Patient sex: M
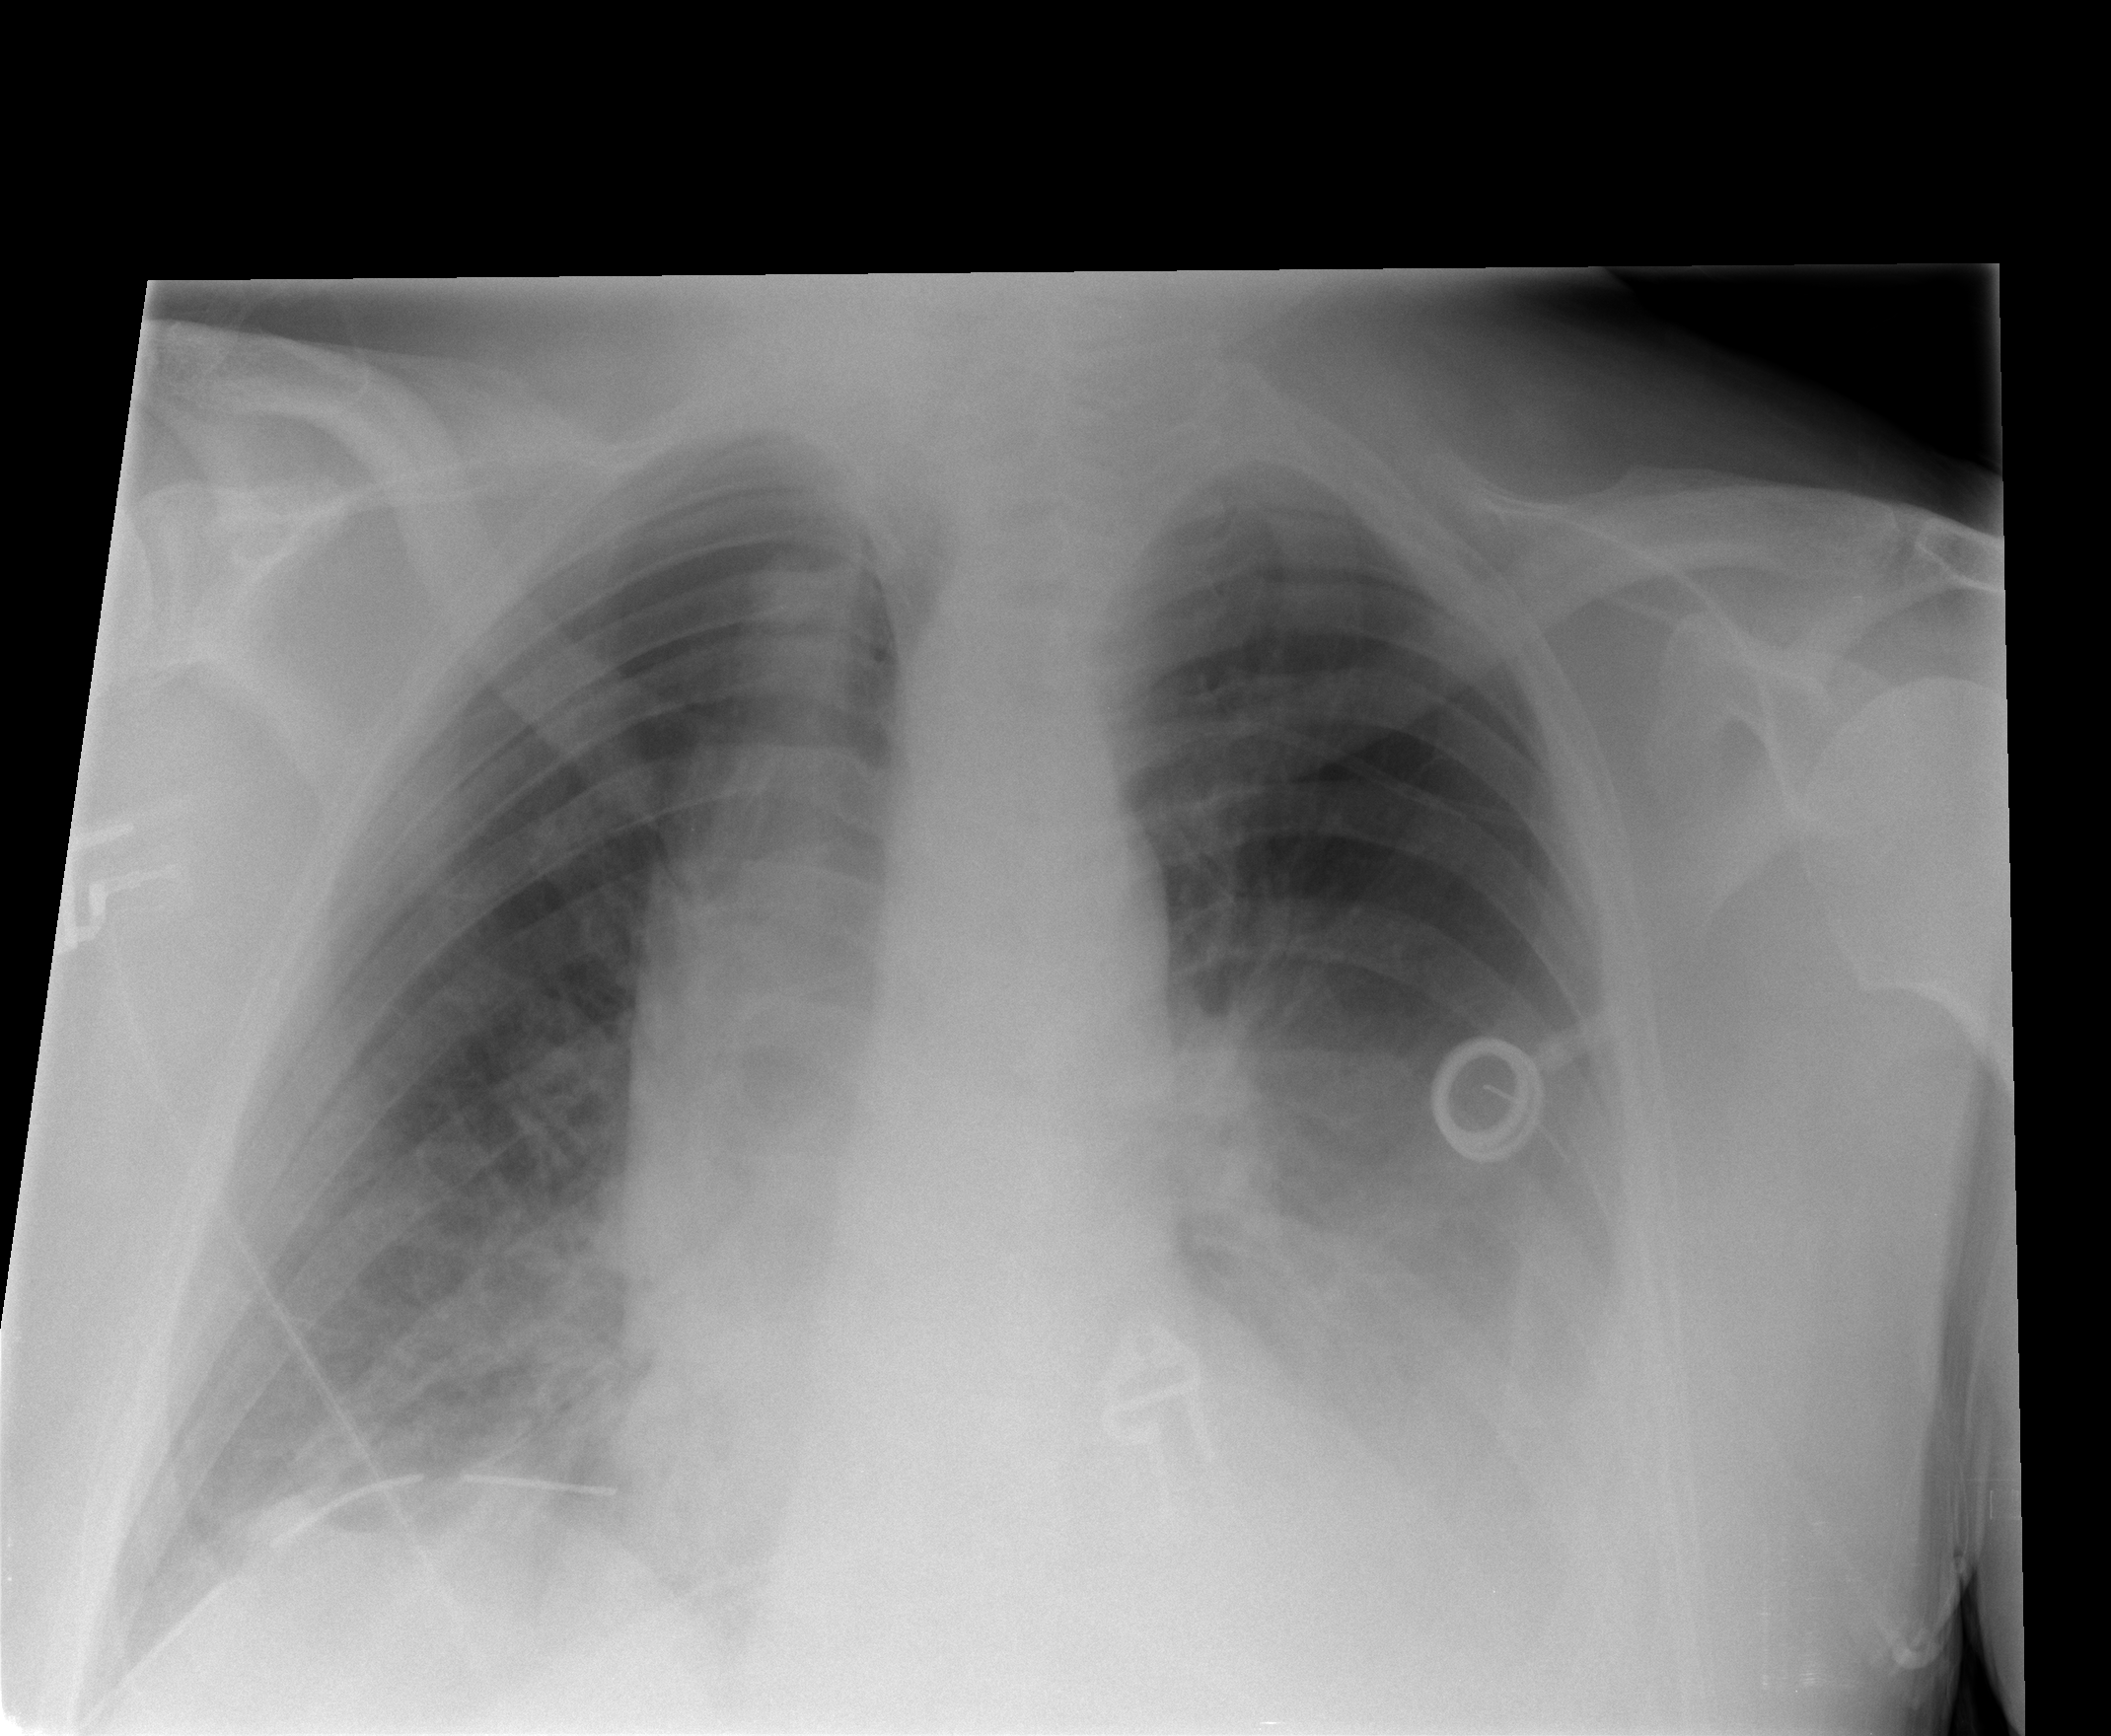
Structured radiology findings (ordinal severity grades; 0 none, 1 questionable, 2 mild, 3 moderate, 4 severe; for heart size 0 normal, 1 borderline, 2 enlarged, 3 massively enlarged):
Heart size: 0
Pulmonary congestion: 0
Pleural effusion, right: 2
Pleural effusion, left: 3
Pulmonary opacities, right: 0
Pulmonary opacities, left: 0
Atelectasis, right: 2
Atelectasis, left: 2